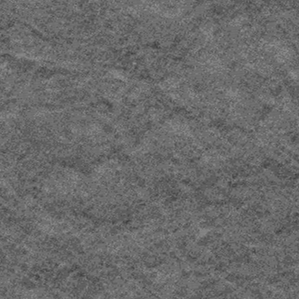
Label: frost